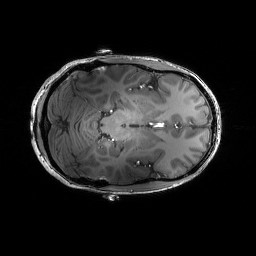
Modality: T1w
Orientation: axial
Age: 31
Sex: female
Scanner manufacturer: siemens
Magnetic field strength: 6.98 T
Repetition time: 2.37 s
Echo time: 0.00231 s